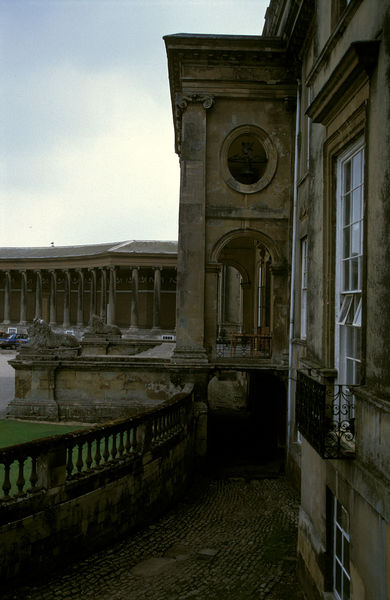
Titel: Nordfassade, Seitenansicht des Portikus
Künstler: Sir John Vanbrugh
Standort: Stowe, Buckinghamshire
Institution: Stowe House
Schlagwörter: blau, dunkel, himmel, schatten, wolken, grün, ocker, ausschnitt, fenster, frankreich, glas, hell, licht, pfeiler, säule, säulen, tür, weiss, dach, gebäude, gras, haus, rasen, schloss, weg, wiese, wolke, zaun, architektur, barock, rahmen, stein, tragen, horizont, brücke, brüstung, kirche, land, klassizismus, renaissance, oval, rund, tondo, garten, bewölkt, balkon, terrasse, ansicht, bogen, fassade, italien, pflaster, giebel, mauer, hof, platz, pilaster, auto, kies, rundbogen, treppe, detail, seitenansicht, aufgang, durchgang, geländer, podest, liegend, grass, tor, galerie, foto, fotografie, erker, italie, außen, kolonnade, bayern, kloster, sprossen, palast, palazzo, torbogen, balustrade, kopfsteinpflaster, pflastersteine, rom, kapitell, sandfarben, gemäuer, portal, villa, sims, schoss, gesims, skulpturen, löwen, risalit, sandstein, farbfoto, rosette, mauern, residenz, ionisch, portikus, antik, vatikan, graben, einfahrt, ballustrade, balu, löwe, volute, geöffnet, fenetre, weisss, ciel, aufnahme, autos, tunnel, klassisch, ville, gebälk, bleu, säulengang, colonne, kollonade, profanbau, parkplatz, oculi, rondell, rotunde, palladio, kolonade, hochparterre, kolonnaden, architecture, arche, veneto, baluster, potsdam, wassergraben, photographie, gepflastert, jardin, unterführung, fenstern, bewachen, okkulus, balustrate, sanssouci, steinlöwe, steinlöwen, rundfester, medicis, faotografie, schooss